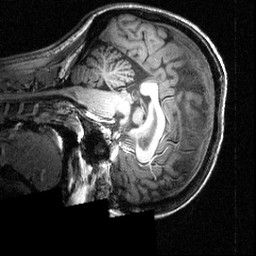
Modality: T1w
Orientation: sagittal
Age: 24
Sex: female
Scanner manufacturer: siemens
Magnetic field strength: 3.951 T
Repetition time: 1.5 s
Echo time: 0.00335 s